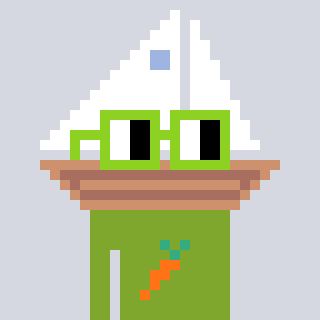
a pixel art character with square light green glasses, a sailboat-shaped head and a slimegreen-colored body on a cool background